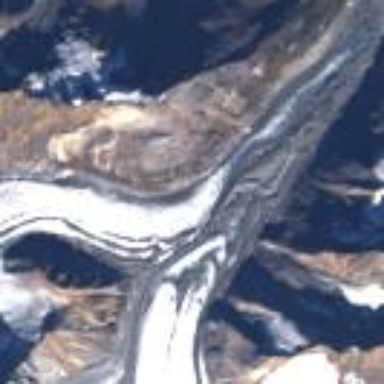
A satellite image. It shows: Majestic glacier in the distance.